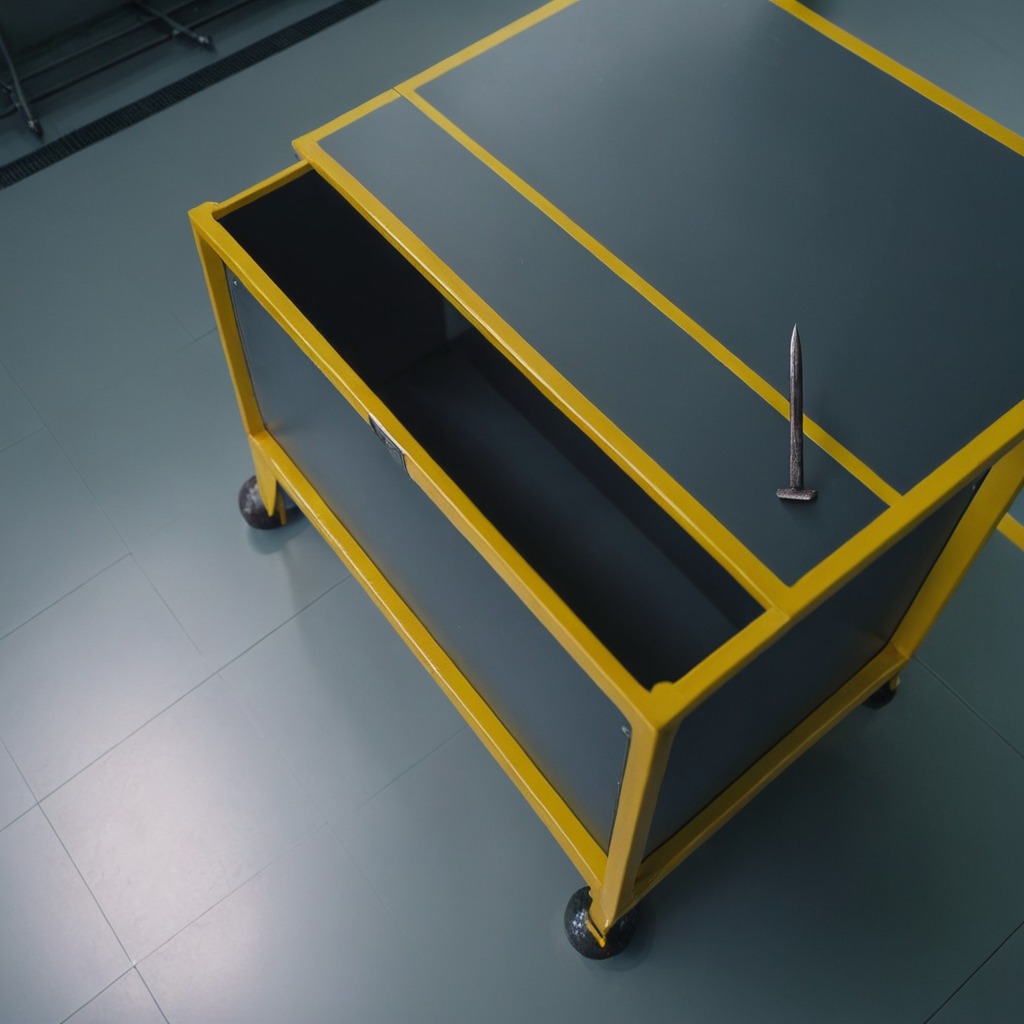
An iron nail is lying on the toolbox surface in an airplane hangar workshop 8K.